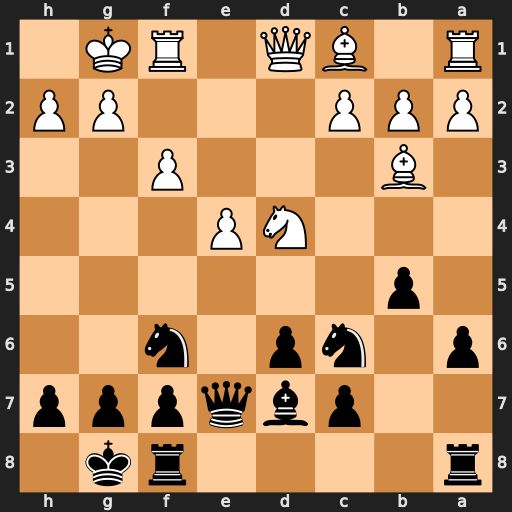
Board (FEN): r4rk1/2pbqppp/p1np1n2/1p6/3NP3/1B3P2/PPP3PP/R1BQ1RK1
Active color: b
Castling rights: -
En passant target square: -
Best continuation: Nxd4 Qxd4 c5 Qf2 c4 Bxc4 bxc4